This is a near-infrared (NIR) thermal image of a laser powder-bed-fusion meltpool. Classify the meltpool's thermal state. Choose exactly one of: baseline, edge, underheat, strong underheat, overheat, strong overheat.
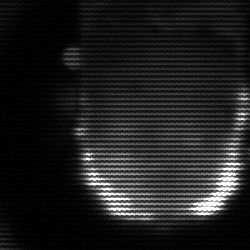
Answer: baseline